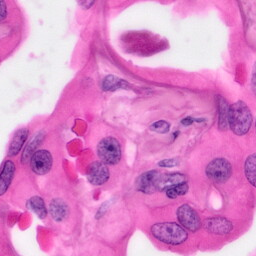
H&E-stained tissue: Pancreatic